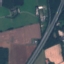
Land use / land cover class: Highway